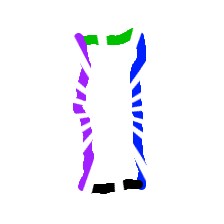
Shape: rectangle